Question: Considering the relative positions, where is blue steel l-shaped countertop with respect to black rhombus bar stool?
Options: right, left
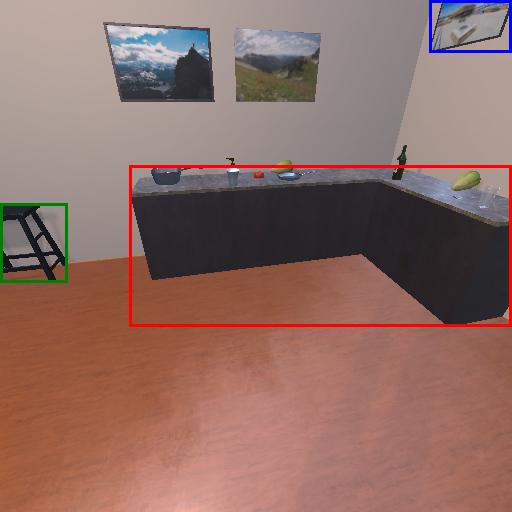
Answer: right